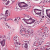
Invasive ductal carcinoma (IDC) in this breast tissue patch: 1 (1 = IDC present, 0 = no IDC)